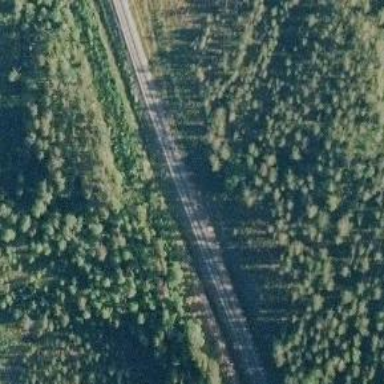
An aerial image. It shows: Railway track classified as B1.